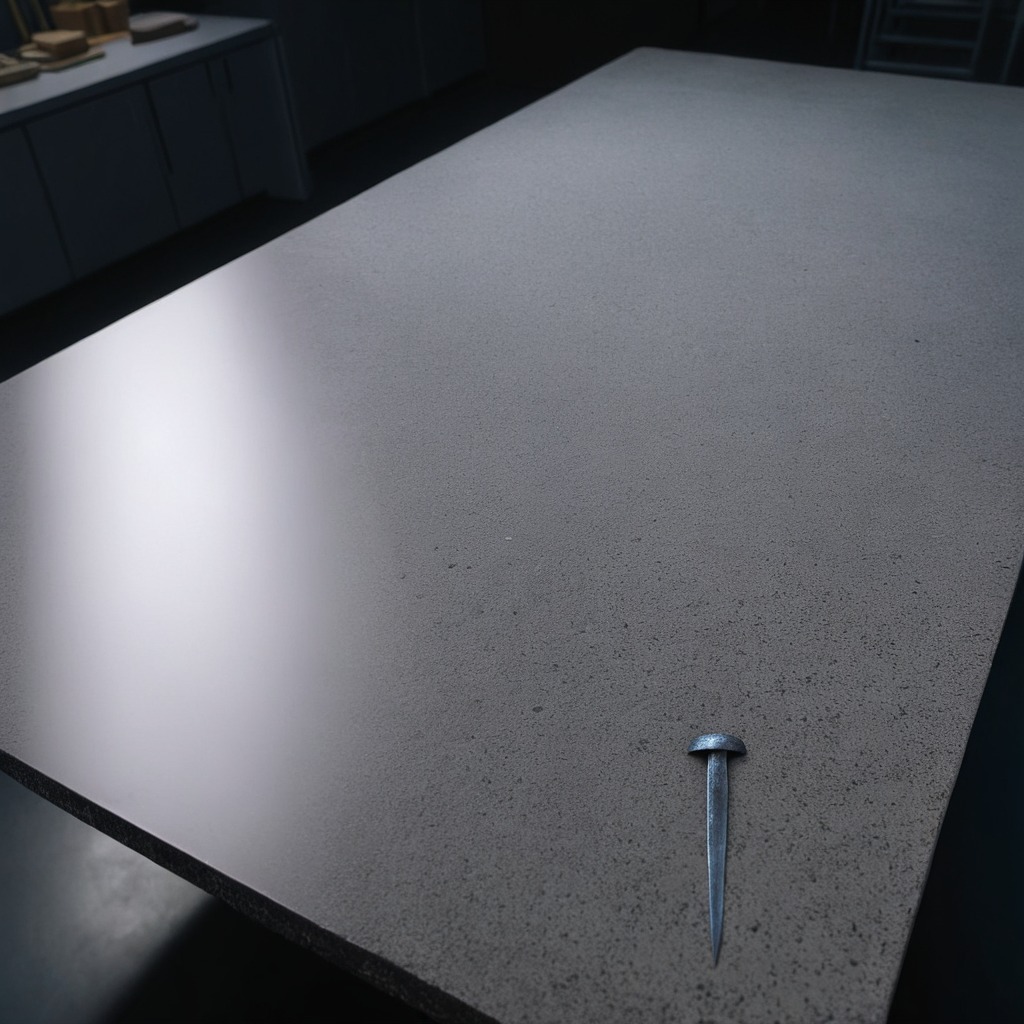
A nail is lying on the clean granite table inside a workshop at night.